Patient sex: F
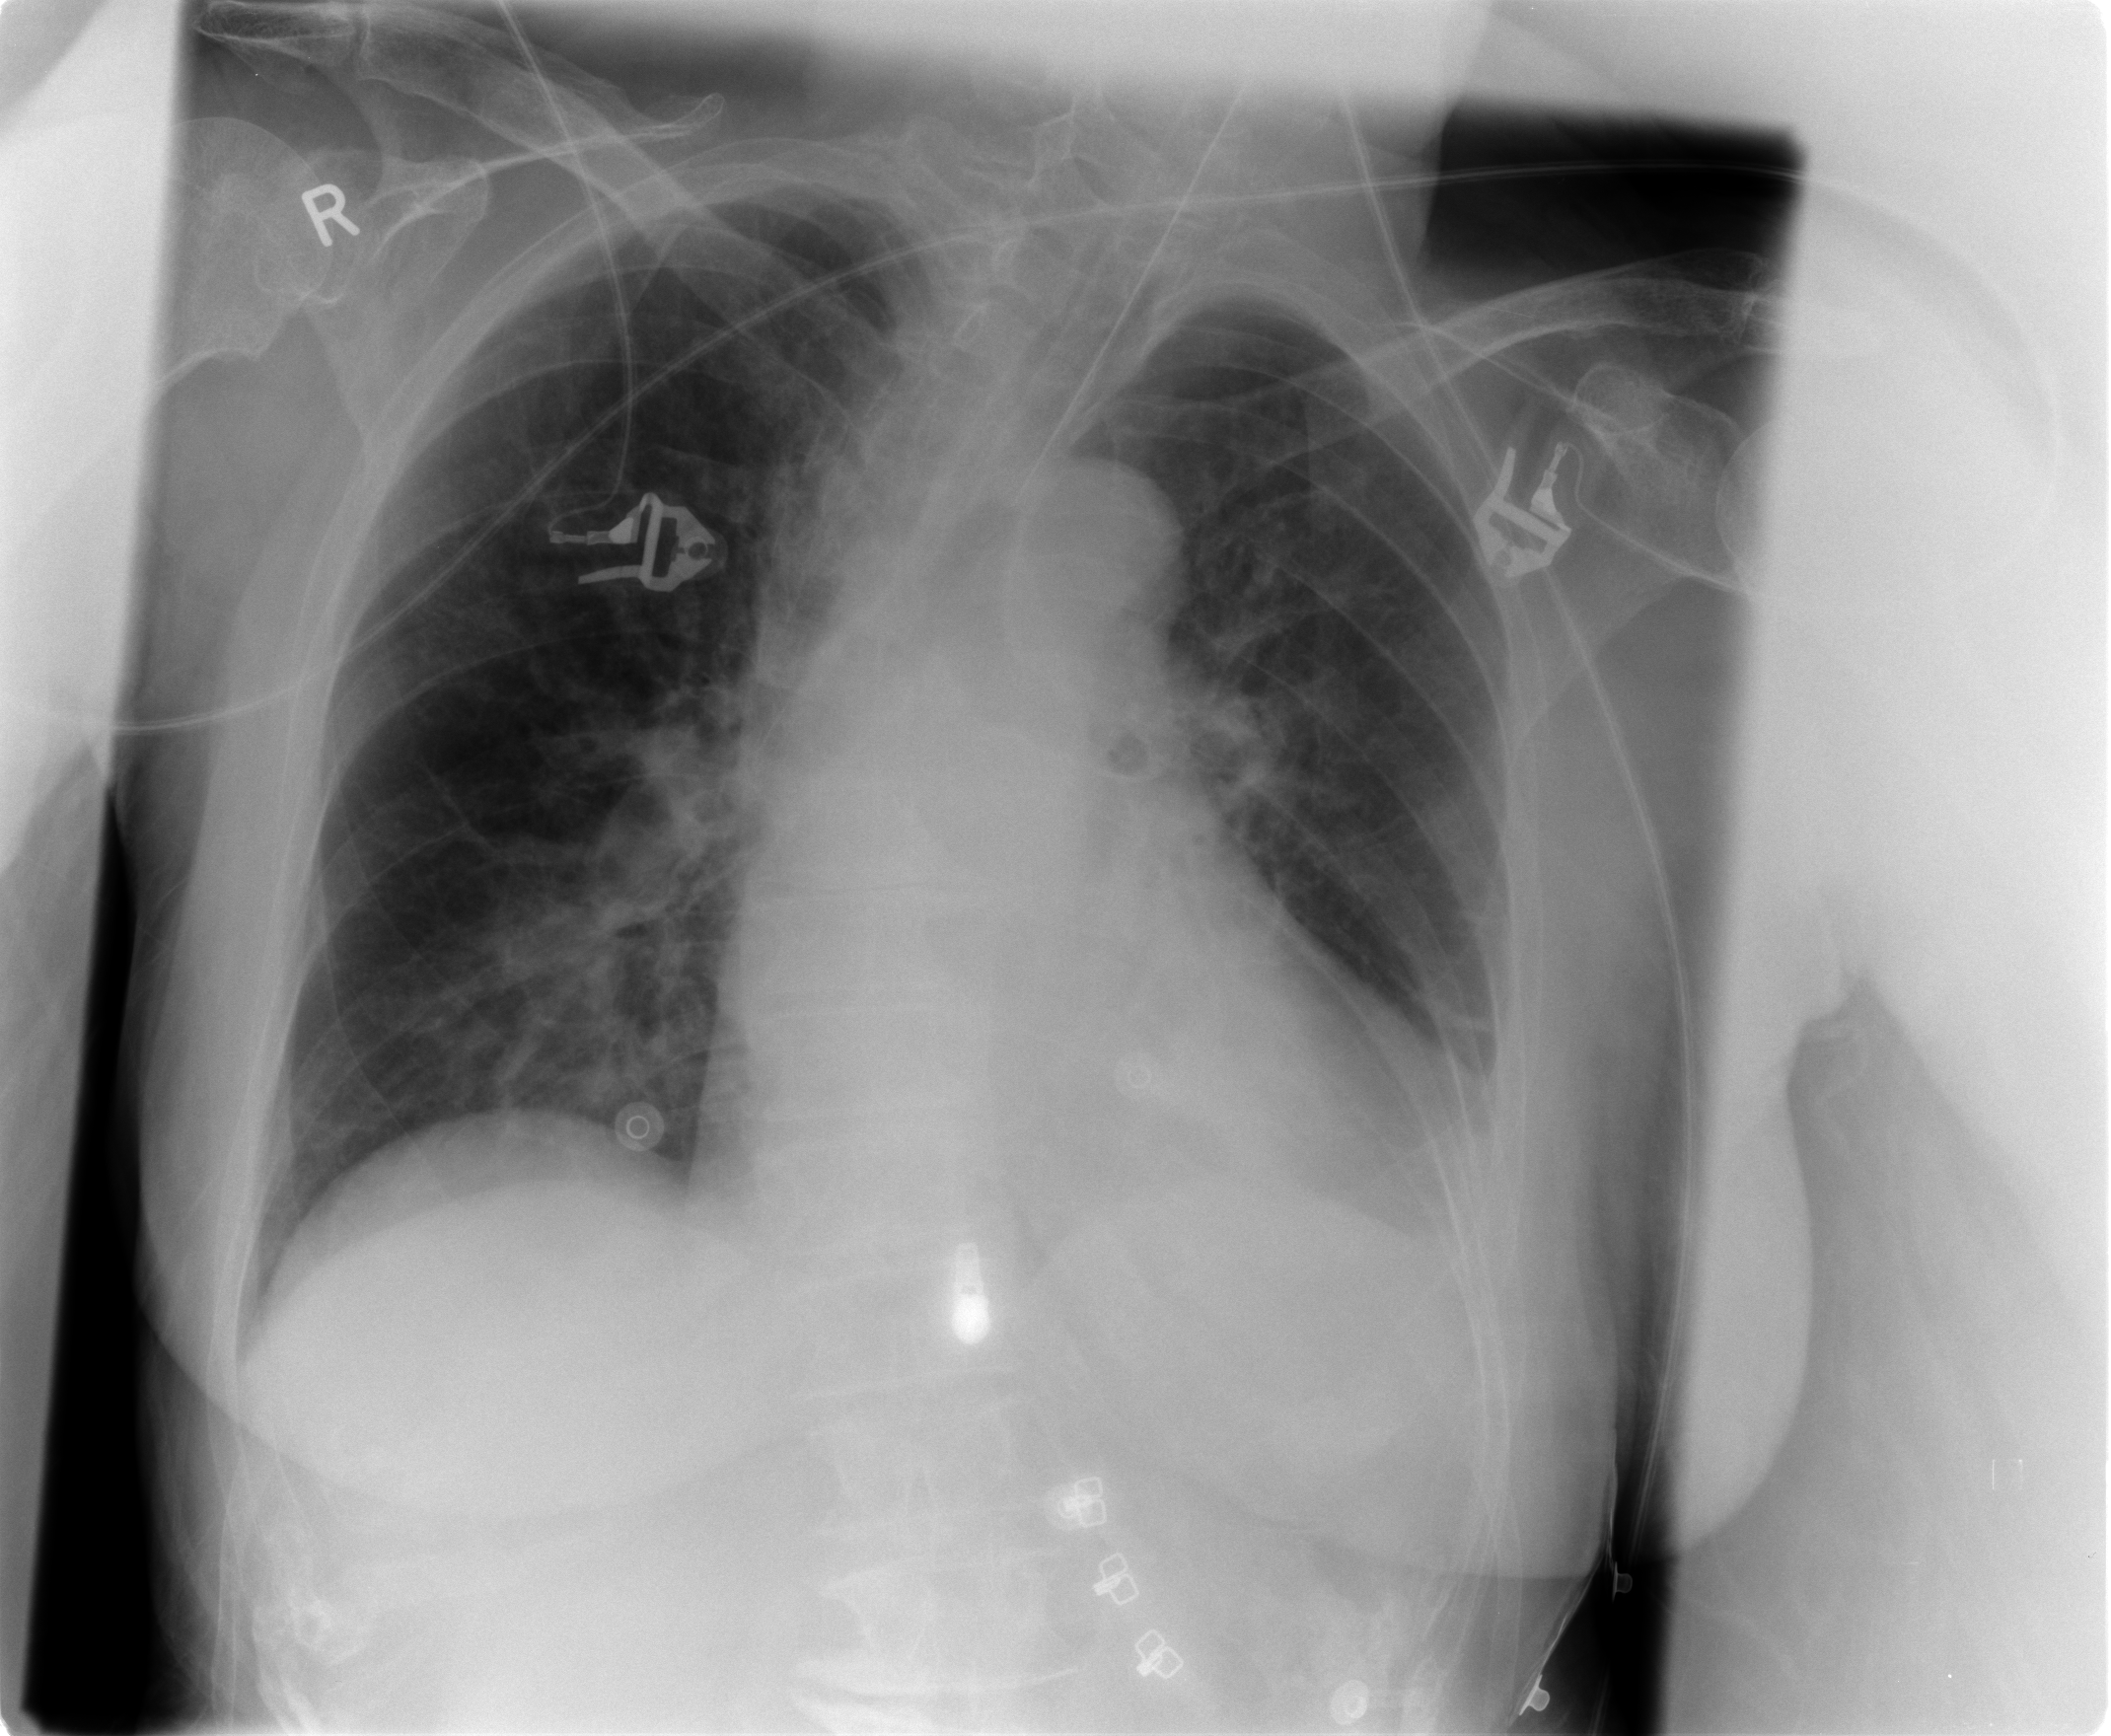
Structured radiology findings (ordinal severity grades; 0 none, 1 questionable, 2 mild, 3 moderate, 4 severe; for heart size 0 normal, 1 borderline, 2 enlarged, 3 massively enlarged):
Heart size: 2
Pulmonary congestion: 1
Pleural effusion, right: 0
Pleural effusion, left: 1
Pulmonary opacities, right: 2
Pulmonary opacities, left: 0
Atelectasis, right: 0
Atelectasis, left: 0